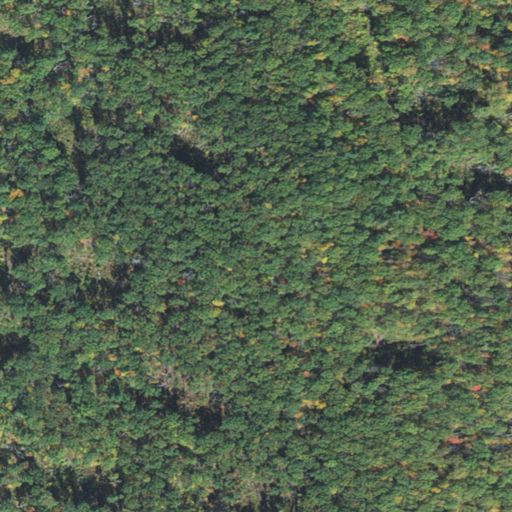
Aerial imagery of mountain in Massachusetts named Soapstone Hill containing deciduous forest and mixed forest